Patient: sex F, age 61
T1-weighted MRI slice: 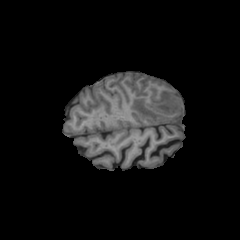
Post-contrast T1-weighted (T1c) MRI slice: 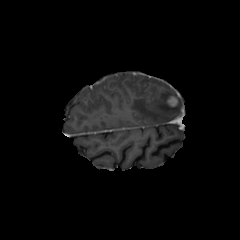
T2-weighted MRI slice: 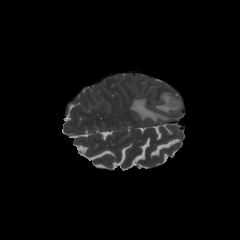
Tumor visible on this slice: yes
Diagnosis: Glioblastoma, IDH-wildtype
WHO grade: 4